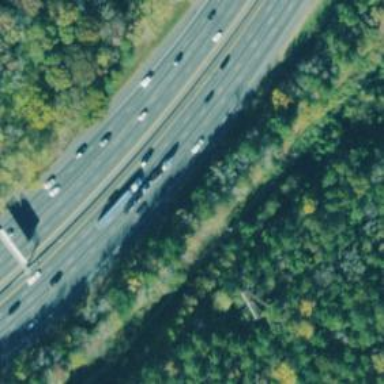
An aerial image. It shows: Motorway.